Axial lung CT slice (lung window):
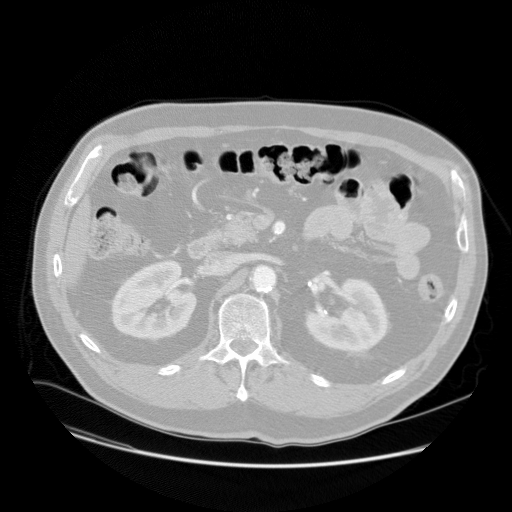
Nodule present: no